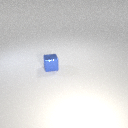
small blue metal cube